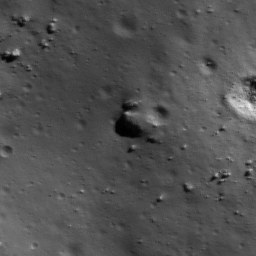
Pit: Stefan L 1
Host crater: Stefan L
Host type: impact_melt
Lunar coordinates: latitude 44.537, longitude 252.03